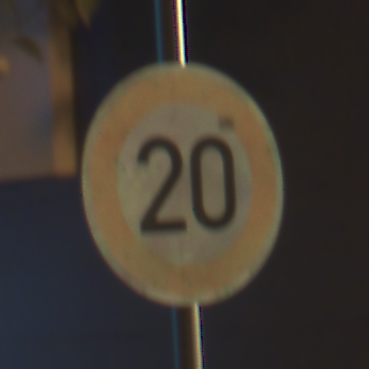
Verkehrszeichen: Geschwindigkeit20
Umgebung: Outdoor, Urban
Tageszeit: Night
Wetter: PartlyCloudy
Licht: Artificial
Jahreszeit: NotSpecified
Kontrast: HighContrast